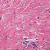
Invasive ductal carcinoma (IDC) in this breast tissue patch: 0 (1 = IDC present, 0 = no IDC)